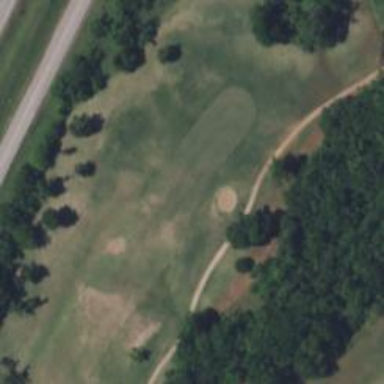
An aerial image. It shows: View of golf hole.